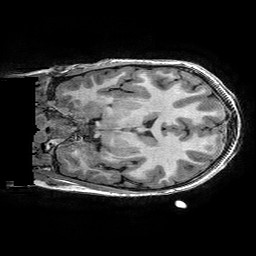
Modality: T1w
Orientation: coronal
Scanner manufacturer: ge
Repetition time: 0.008096 s
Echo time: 0.00318 s